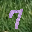
Label: 7